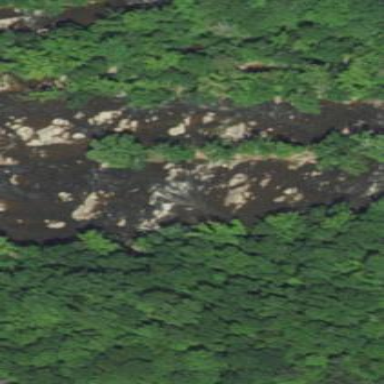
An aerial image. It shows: Rapids in the waterway with whitewater.